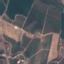
Label: PermanentCrop